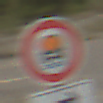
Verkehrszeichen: VerbotFahrzeugeWassergefaehrdenderLadung
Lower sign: RichtungsangabeDurchPfeile5
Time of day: Midday
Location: Outdoor (Suburban)
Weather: PartlyCloudy
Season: Summer
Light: Natural